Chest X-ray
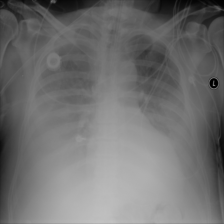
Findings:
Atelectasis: negative
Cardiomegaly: negative
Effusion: negative
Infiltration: negative
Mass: negative
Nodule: negative
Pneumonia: negative
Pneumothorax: negative
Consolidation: positive
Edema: negative
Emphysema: negative
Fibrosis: negative
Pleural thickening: negative
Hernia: negative